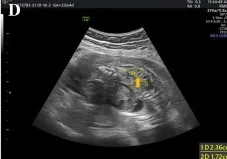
Ultrasound pictures from the third and fourth pregnancy (fetuses II:3 and II:4). (D) II:3: polycystic dysplasia of right kidney.
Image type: radiology (ultrasound)